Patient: sex F, age 76
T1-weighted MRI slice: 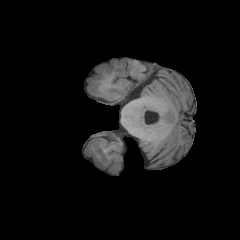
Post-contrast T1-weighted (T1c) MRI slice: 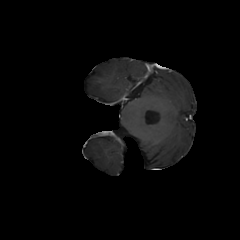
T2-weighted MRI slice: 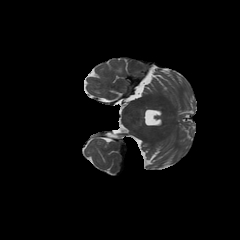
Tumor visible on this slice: no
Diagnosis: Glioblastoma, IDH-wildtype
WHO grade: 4